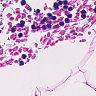
Metastatic tissue present: no